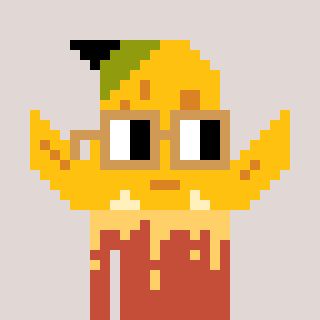
a pixel art character with square brown glasses, a banana-shaped head and a rust-colored body on a warm background